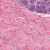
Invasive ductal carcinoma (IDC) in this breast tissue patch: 0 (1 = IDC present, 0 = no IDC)